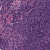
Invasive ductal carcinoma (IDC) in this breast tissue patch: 0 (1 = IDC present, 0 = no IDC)